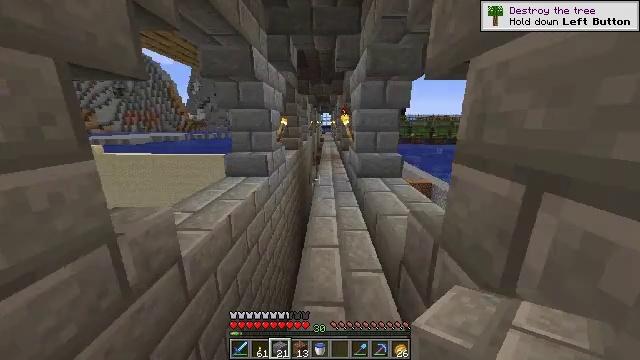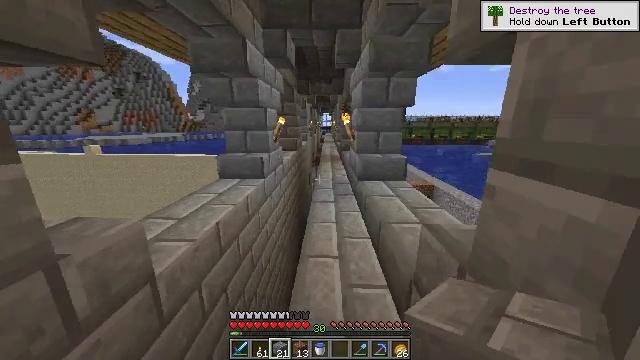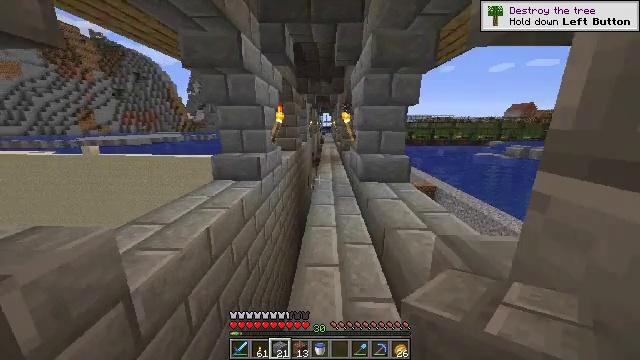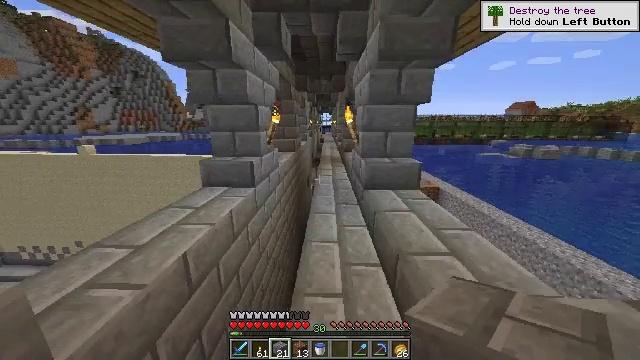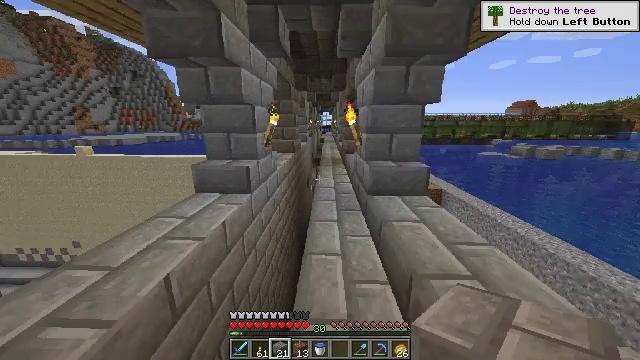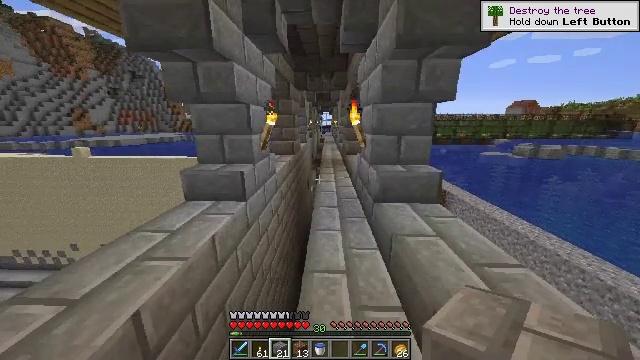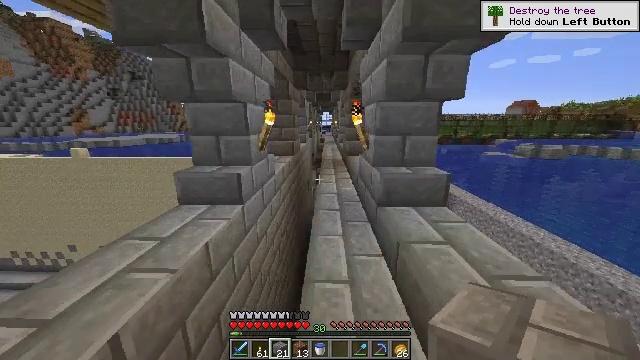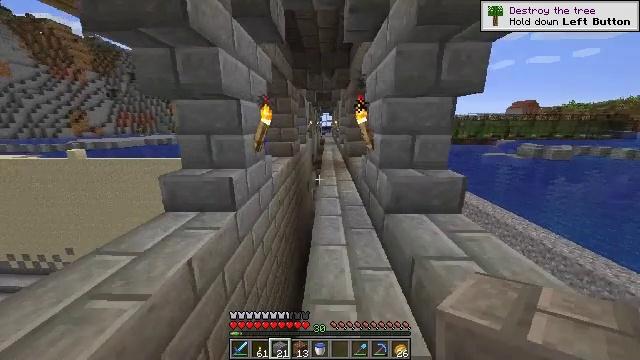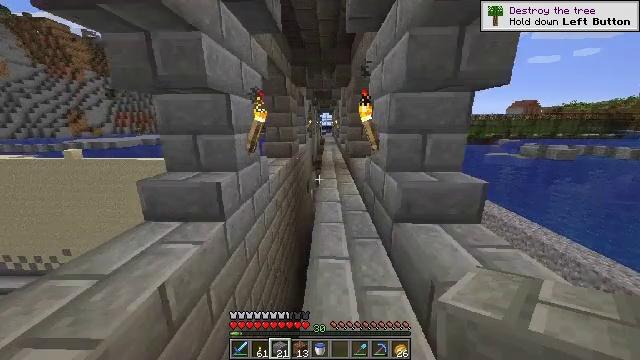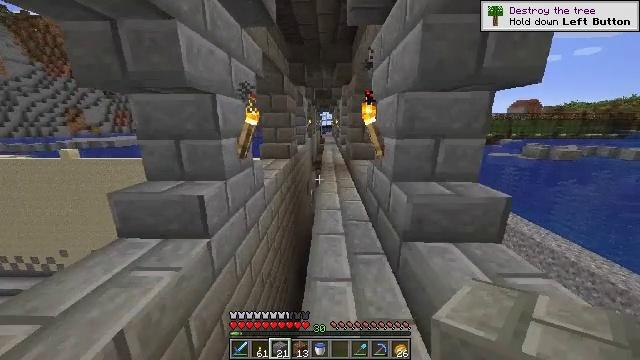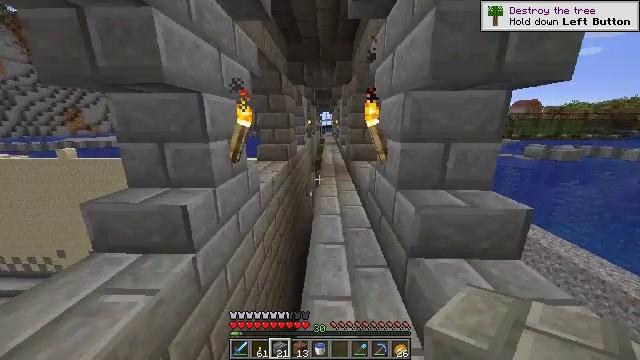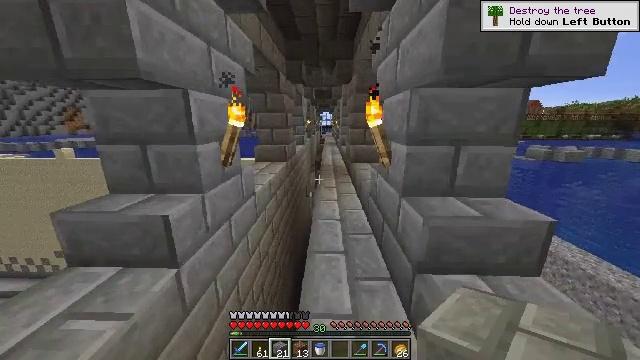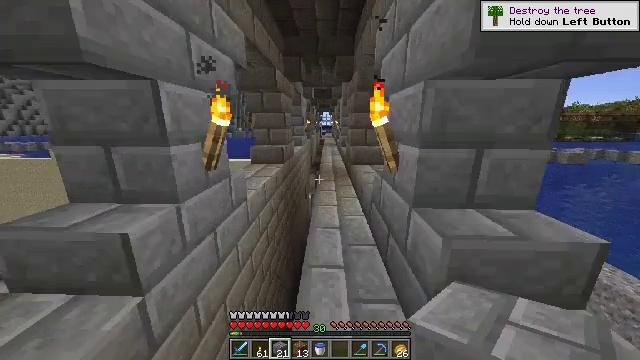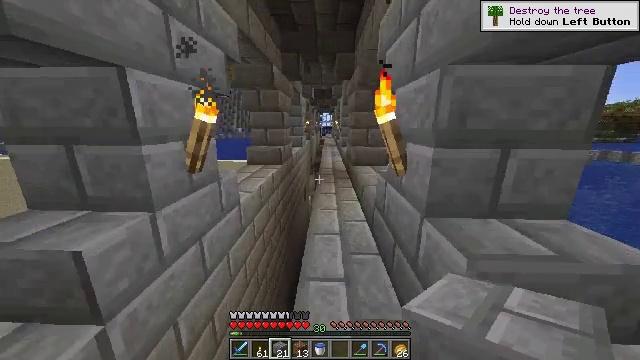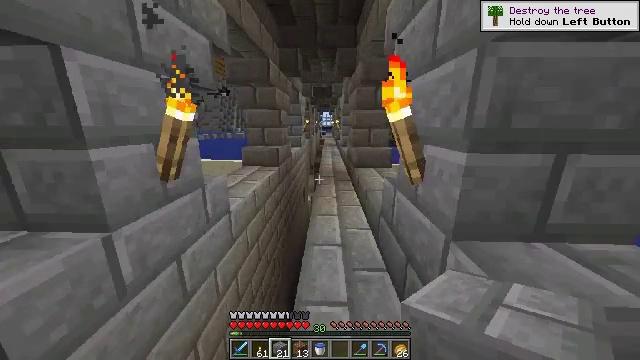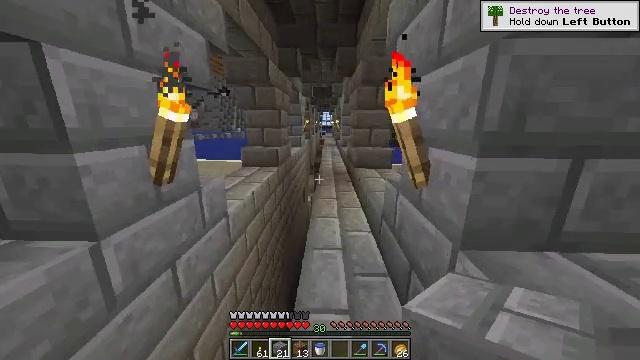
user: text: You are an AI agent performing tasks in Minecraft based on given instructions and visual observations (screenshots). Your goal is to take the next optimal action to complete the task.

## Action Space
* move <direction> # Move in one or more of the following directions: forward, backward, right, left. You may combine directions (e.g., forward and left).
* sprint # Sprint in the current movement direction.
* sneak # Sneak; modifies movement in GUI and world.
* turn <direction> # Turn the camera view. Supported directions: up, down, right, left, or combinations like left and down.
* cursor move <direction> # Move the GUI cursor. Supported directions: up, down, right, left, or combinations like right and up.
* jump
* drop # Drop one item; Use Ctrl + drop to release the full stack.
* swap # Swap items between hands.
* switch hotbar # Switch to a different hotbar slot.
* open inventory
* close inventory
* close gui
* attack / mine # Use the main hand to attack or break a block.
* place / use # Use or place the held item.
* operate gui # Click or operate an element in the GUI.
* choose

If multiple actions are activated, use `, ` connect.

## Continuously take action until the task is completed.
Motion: motion action
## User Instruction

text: Mine the brick slab on the ground.
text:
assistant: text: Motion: move forward
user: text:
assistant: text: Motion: move forward
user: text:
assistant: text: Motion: move forward
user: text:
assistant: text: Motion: move forward
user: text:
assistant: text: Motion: move forward
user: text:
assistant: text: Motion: move forward
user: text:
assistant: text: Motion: move forward
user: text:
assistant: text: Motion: move forward
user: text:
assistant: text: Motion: move forward
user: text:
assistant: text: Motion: move forward
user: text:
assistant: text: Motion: move forward
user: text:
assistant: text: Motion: move forward
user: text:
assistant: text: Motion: move forward
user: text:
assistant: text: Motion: move forward
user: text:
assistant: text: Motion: move forward
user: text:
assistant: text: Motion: move forward
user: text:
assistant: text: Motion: move forward
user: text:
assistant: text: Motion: move forward
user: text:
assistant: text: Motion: move forward
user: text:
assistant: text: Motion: move forward
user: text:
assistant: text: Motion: move forward
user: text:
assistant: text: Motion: move forward
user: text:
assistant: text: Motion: move forward
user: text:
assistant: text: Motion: move forward
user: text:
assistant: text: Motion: move forward
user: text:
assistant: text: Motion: move forward
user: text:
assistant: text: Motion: move forward
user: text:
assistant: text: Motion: move forward
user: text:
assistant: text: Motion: move forward
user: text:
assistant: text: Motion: move forward